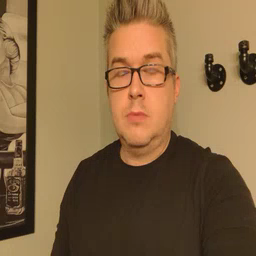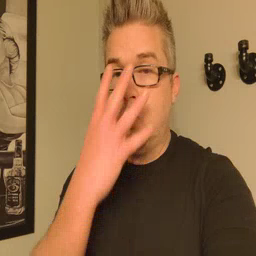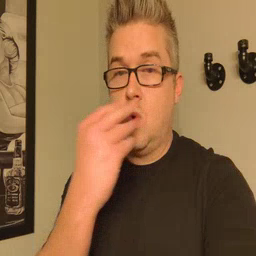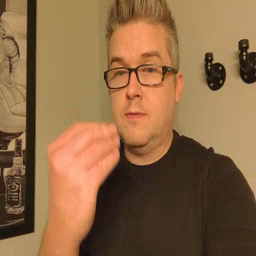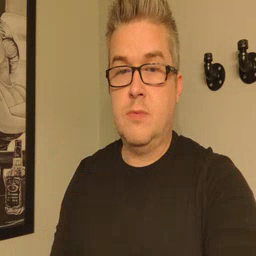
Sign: wolf